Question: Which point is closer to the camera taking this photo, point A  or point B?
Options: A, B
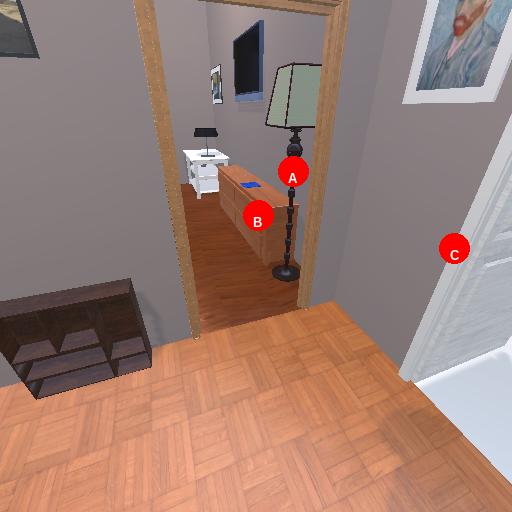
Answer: A